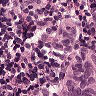
Metastatic tissue present: yes